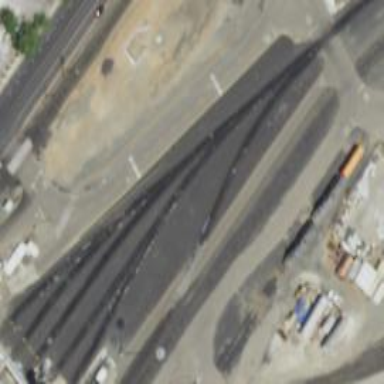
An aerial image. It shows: Abandoned railway yard.